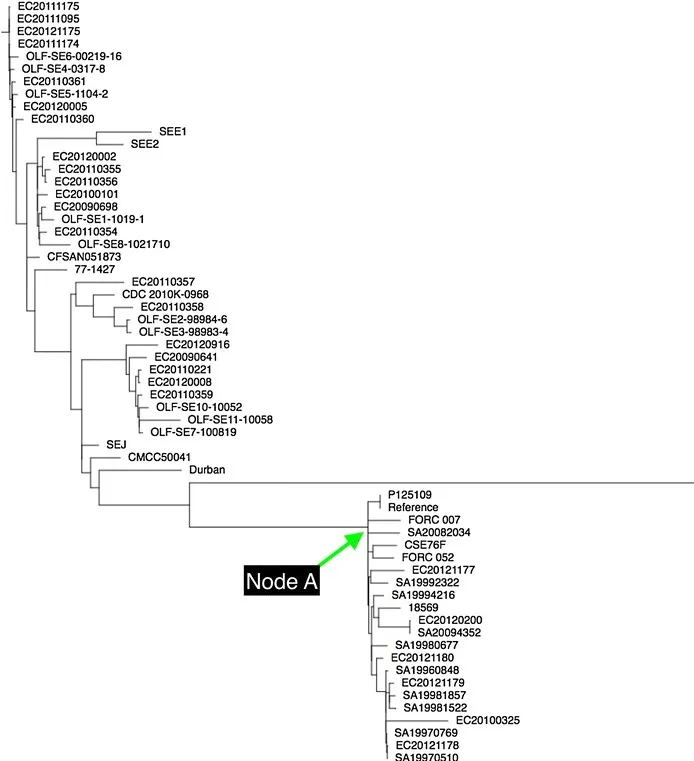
Core genome comparison shows a cluster of strains with core genome sequences that are less than 100 SNPs different from each other (indicated as "Node A"). Strain P125109 was used as the reference genome sequence for the core genome comparison. All pairwise genome comparisons covered more than 97% of the reference genome sequence. Among the 60 sequences compared in the tree, there were 2452 aligned positions for which there was a sequence difference in one or more of the genome sequences of the strains.
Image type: chart (chart)